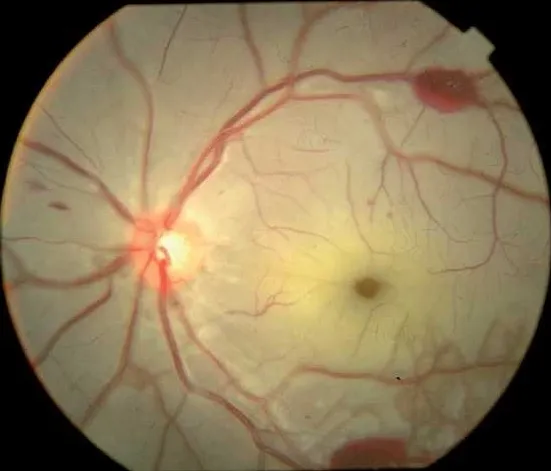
Left eye, white out retina and cherry red spot with few intraretinal hemorrhages.
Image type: ophthalmic_imaging (fundus_photograph)